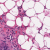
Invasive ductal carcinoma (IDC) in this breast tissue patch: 0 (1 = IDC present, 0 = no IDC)